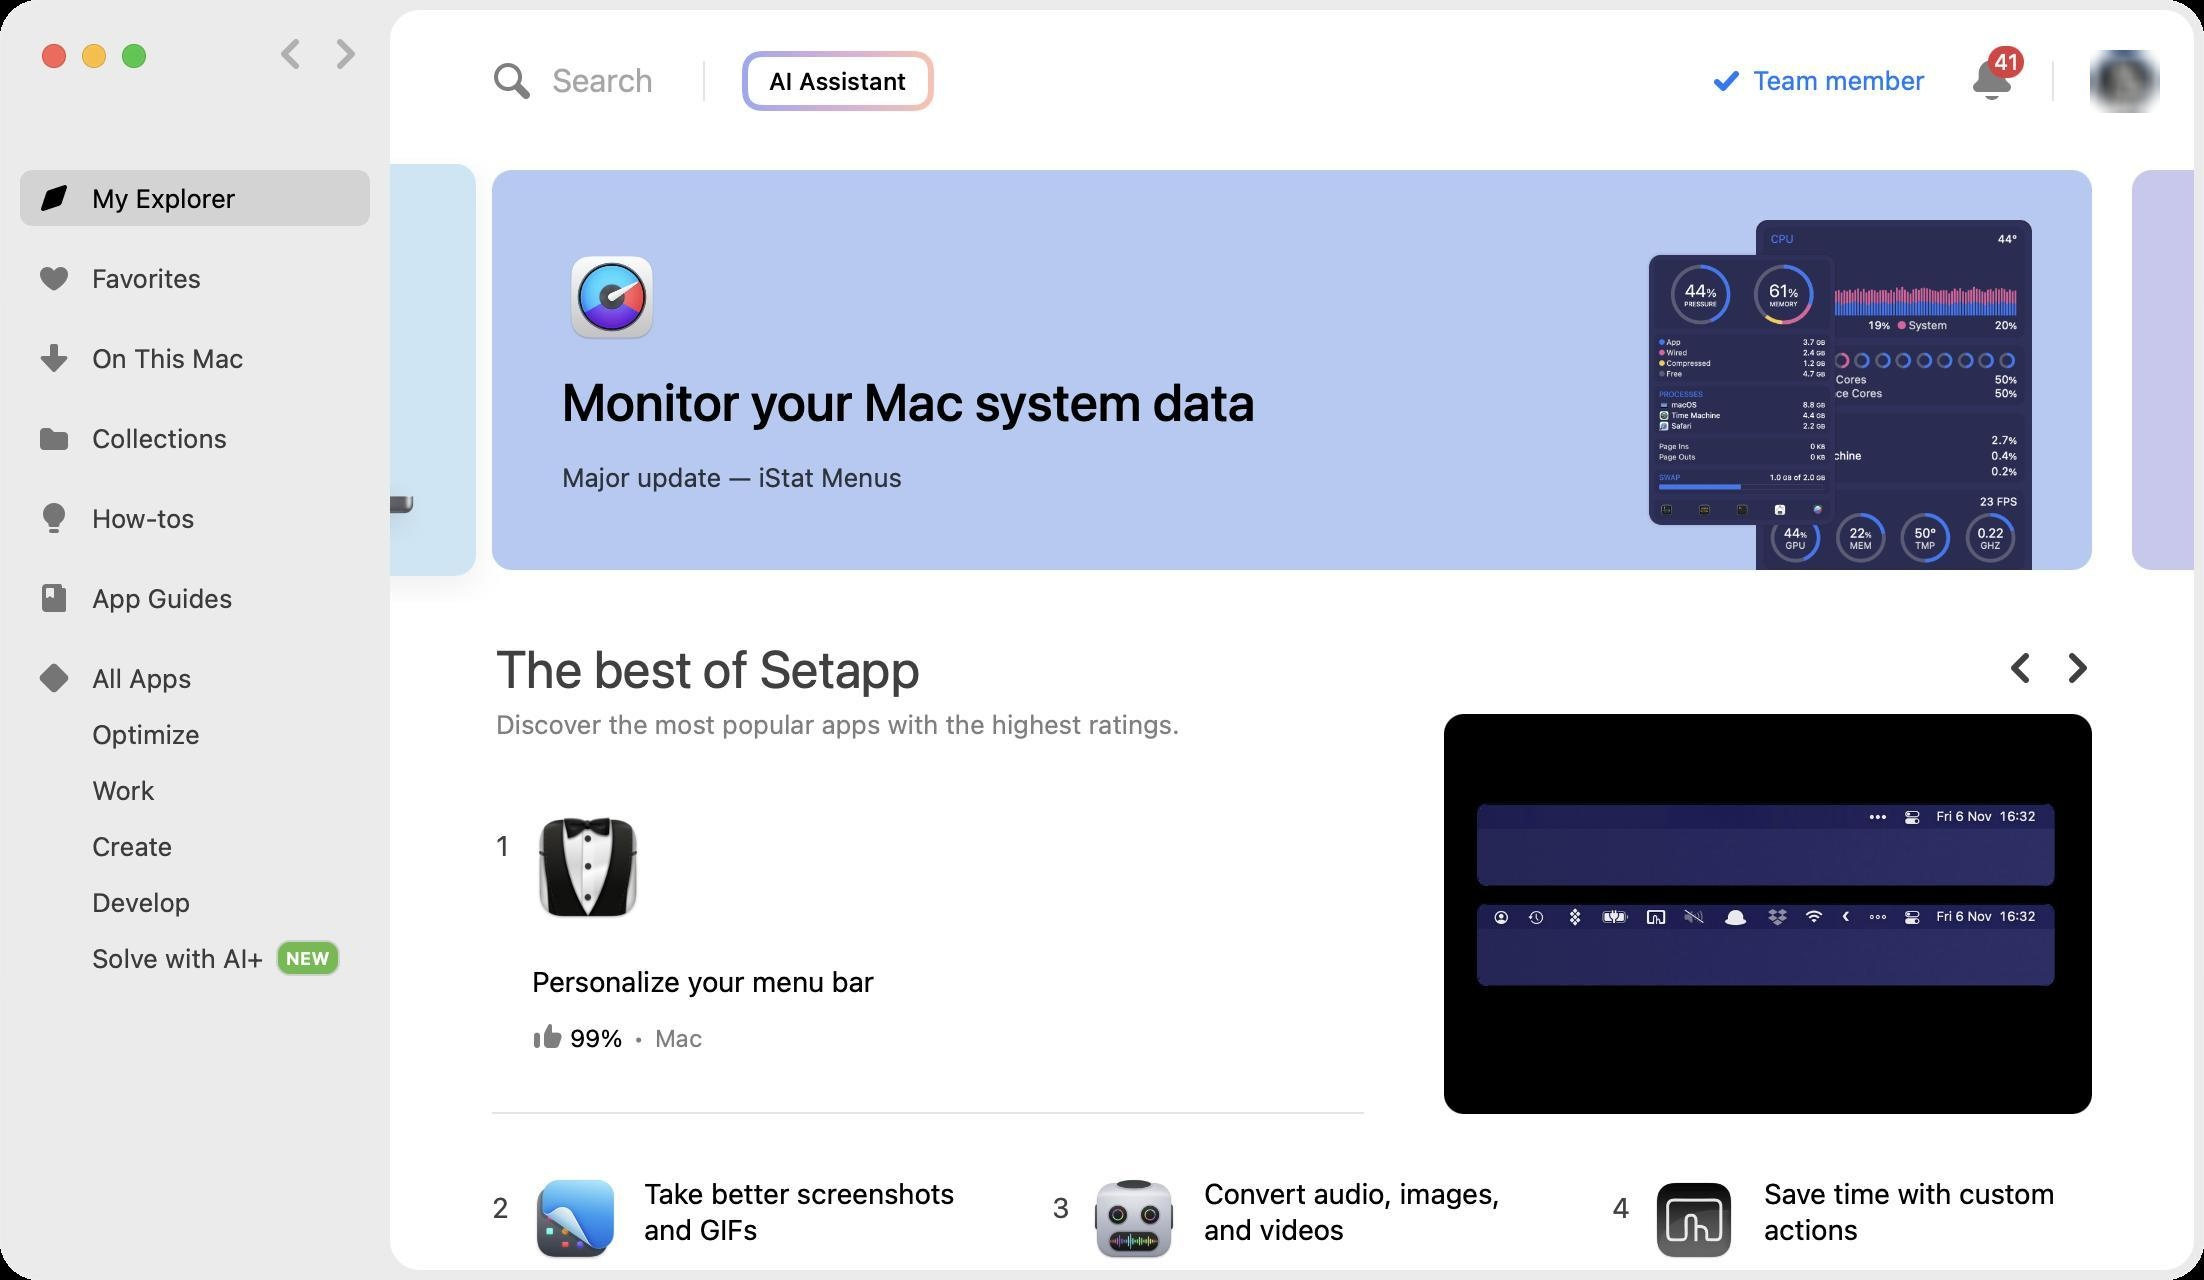
Accessibility tree:
{"name": "", "role": "AXWindow", "description": null, "role_description": "standard window", "value": null, "position": "220.00;132.00", "size": "1102;640", "children": [{"name": null, "role": "AXTable", "description": "Application categories", "role_description": "table", "value": null, "position": "10.00;85.00", "size": "175;408", "children": [{"name": null, "role": "AXRow", "description": null, "role_description": "table row", "value": null, "position": "10.00;85.00", "size": "175;40", "children": [{"name": null, "role": "AXCell", "description": null, "role_description": "cell", "value": null, "position": "16.00;85.00", "size": "163;40", "children": [{"name": null, "role": "AXImage", "description": "Discover", "role_description": "image", "value": null, "position": "19.00;91.00", "size": "16;16", "children": []}, {"name": null, "role": "AXStaticText", "description": null, "role_description": "text", "value": "My Explorer", "position": "44.00;91.00", "size": "76;16", "children": []}]}]}, {"name": null, "role": "AXRow", "description": null, "role_description": "table row", "value": null, "position": "10.00;125.00", "size": "175;40", "children": [{"name": null, "role": "AXCell", "description": null, "role_description": "cell", "value": null, "position": "16.00;125.00", "size": "163;40", "children": [{"name": null, "role": "AXImage", "description": "Favorites", "role_description": "image", "value": null, "position": "19.00;131.00", "size": "16;16", "children": []}, {"name": null, "role": "AXStaticText", "description": null, "role_description": "text", "value": "Favorites", "position": "44.00;131.00", "size": "59;16", "children": []}]}]}, {"name": null, "role": "AXRow", "description": null, "role_description": "table row", "value": null, "position": "10.00;165.00", "size": "175;40", "children": [{"name": null, "role": "AXCell", "description": null, "role_description": "cell", "value": null, "position": "16.00;165.00", "size": "163;40", "children": [{"name": null, "role": "AXImage", "description": "OnThisMac", "role_description": "image", "value": null, "position": "19.00;171.00", "size": "16;16", "children": []}, {"name": null, "role": "AXStaticText", "description": null, "role_description": "text", "value": "On This Mac", "position": "44.00;171.00", "size": "80;16", "children": []}]}]}, {"name": null, "role": "AXRow", "description": null, "role_description": "table row", "value": null, "position": "10.00;205.00", "size": "175;40", "children": [{"name": null, "role": "AXCell", "description": null, "role_description": "cell", "value": null, "position": "16.00;205.00", "size": "163;40", "children": [{"name": null, "role": "AXImage", "description": "Collections", "role_description": "image", "value": null, "position": "19.00;211.00", "size": "16;16", "children": []}, {"name": null, "role": "AXStaticText", "description": null, "role_description": "text", "value": "Collections", "position": "44.00;211.00", "size": "72;16", "children": []}]}]}, {"name": null, "role": "AXRow", "description": null, "role_description": "table row", "value": null, "position": "10.00;245.00", "size": "175;40", "children": [{"name": null, "role": "AXCell", "description": null, "role_description": "cell", "value": null, "position": "16.00;245.00", "size": "163;40", "children": [{"name": null, "role": "AXImage", "description": "How Tos", "role_description": "image", "value": null, "position": "19.00;251.00", "size": "16;16", "children": []}, {"name": null, "role": "AXStaticText", "description": null, "role_description": "text", "value": "How-tos", "position": "44.00;251.00", "size": "56;16", "children": []}]}]}, {"name": null, "role": "AXRow", "description": null, "role_description": "table row", "value": null, "position": "10.00;285.00", "size": "175;40", "children": [{"name": null, "role": "AXCell", "description": null, "role_description": "cell", "value": null, "position": "16.00;285.00", "size": "163;40", "children": [{"name": null, "role": "AXImage", "description": "Tutorials", "role_description": "image", "value": null, "position": "19.00;291.00", "size": "16;16", "children": []}, {"name": null, "role": "AXStaticText", "description": null, "role_description": "text", "value": "App Guides", "position": "44.00;291.00", "size": "74;16", "children": []}]}]}, {"name": null, "role": "AXRow", "description": null, "role_description": "table row", "value": null, "position": "10.00;325.00", "size": "175;28", "children": [{"name": null, "role": "AXCell", "description": null, "role_description": "cell", "value": null, "position": "16.00;325.00", "size": "163;28", "children": [{"name": null, "role": "AXImage", "description": "AllApps", "role_description": "image", "value": null, "position": "19.00;331.00", "size": "16;16", "children": []}, {"name": null, "role": "AXStaticText", "description": null, "role_description": "text", "value": "All Apps", "position": "44.00;331.00", "size": "54;16", "children": []}]}]}, {"name": null, "role": "AXRow", "description": null, "role_description": "table row", "value": null, "position": "10.00;353.00", "size": "175;28", "children": [{"name": null, "role": "AXCell", "description": null, "role_description": "cell", "value": null, "position": "16.00;353.00", "size": "163;28", "children": [{"name": null, "role": "AXImage", "description": "", "role_description": "image", "value": null, "position": "19.00;359.00", "size": "16;16", "children": []}, {"name": null, "role": "AXStaticText", "description": null, "role_description": "text", "value": "Optimize", "position": "44.00;359.00", "size": "58;16", "children": []}]}]}, {"name": null, "role": "AXRow", "description": null, "role_description": "table row", "value": null, "position": "10.00;381.00", "size": "175;28", "children": [{"name": null, "role": "AXCell", "description": null, "role_description": "cell", "value": null, "position": "16.00;381.00", "size": "163;28", "children": [{"name": null, "role": "AXImage", "description": "", "role_description": "image", "value": null, "position": "19.00;387.00", "size": "16;16", "children": []}, {"name": null, "role": "AXStaticText", "description": null, "role_description": "text", "value": "Work", "position": "44.00;387.00", "size": "36;16", "children": []}]}]}, {"name": null, "role": "AXRow", "description": null, "role_description": "table row", "value": null, "position": "10.00;409.00", "size": "175;28", "children": [{"name": null, "role": "AXCell", "description": null, "role_description": "cell", "value": null, "position": "16.00;409.00", "size": "163;28", "children": [{"name": null, "role": "AXImage", "description": "", "role_description": "image", "value": null, "position": "19.00;415.00", "size": "16;16", "children": []}, {"name": null, "role": "AXStaticText", "description": null, "role_description": "text", "value": "Create", "position": "44.00;415.00", "size": "44;16", "children": []}]}]}, {"name": null, "role": "AXRow", "description": null, "role_description": "table row", "value": null, "position": "10.00;437.00", "size": "175;28", "children": [{"name": null, "role": "AXCell", "description": null, "role_description": "cell", "value": null, "position": "16.00;437.00", "size": "163;28", "children": [{"name": null, "role": "AXImage", "description": "", "role_description": "image", "value": null, "position": "19.00;443.00", "size": "16;16", "children": []}, {"name": null, "role": "AXStaticText", "description": null, "role_description": "text", "value": "Develop", "position": "44.00;443.00", "size": "54;16", "children": []}]}]}, {"name": null, "role": "AXRow", "description": null, "role_description": "table row", "value": null, "position": "10.00;465.00", "size": "175;28", "children": [{"name": null, "role": "AXCell", "description": null, "role_description": "cell", "value": null, "position": "16.00;465.00", "size": "163;28", "children": [{"name": null, "role": "AXImage", "description": "", "role_description": "image", "value": null, "position": "19.00;471.00", "size": "16;16", "children": []}, {"name": null, "role": "AXStaticText", "description": null, "role_description": "text", "value": "Solve with AI+", "position": "44.00;471.00", "size": "90;16", "children": []}, {"name": null, "role": "AXStaticText", "description": null, "role_description": "text", "value": "NEW", "position": "139.00;473.50", "size": "30;11", "children": []}]}]}, {"name": null, "role": "AXColumn", "description": null, "role_description": "column", "value": null, "position": "10.00;85.00", "size": "175;408", "children": []}]}, {"name": null, "role": "AXUnknown", "description": "Forward", "role_description": "unknown", "value": null, "position": "166.00;19.00", "size": "14;16", "children": [{"name": null, "role": "AXImage", "description": "", "role_description": "image", "value": null, "position": "168.00;19.00", "size": "10;16", "children": []}]}, {"name": null, "role": "AXUnknown", "description": "Back", "role_description": "unknown", "value": null, "position": "138.00;19.00", "size": "14;16", "children": [{"name": null, "role": "AXImage", "description": "NavigationArrow", "role_description": "image", "value": null, "position": "140.00;19.00", "size": "10;16", "children": []}]}, {"name": null, "role": "AXGroup", "description": null, "role_description": "group", "value": null, "position": "195.00;5.00", "size": "902;630", "children": [{"name": null, "role": "AXScrollArea", "description": "Your main dashboard, also called my explorer", "role_description": "scroll area", "value": null, "position": "195.00;5.00", "size": "902;630", "children": [{"name": null, "role": "AXGroup", "description": null, "role_description": "group", "value": null, "position": "195.00;5.00", "size": "902;2798", "children": [{"name": null, "role": "AXScrollArea", "description": null, "role_description": "scroll area", "value": null, "position": "195.00;79.00", "size": "902;222", "children": [{"name": null, "role": "AXGroup", "description": null, "role_description": "group", "value": null, "position": "-574.00;85.00", "size": "800;200", "children": [{"name": null, "role": "AXImage", "description": null, "role_description": "image", "value": null, "position": "-539.00;123.50", "size": "50;50", "children": []}, {"name": null, "role": "AXStaticText", "description": null, "role_description": "text", "value": "Try a text-to-speech reader", "position": "-539.00;180.50", "size": "400;35", "children": []}, {"name": null, "role": "AXStaticText", "description": null, "role_description": "text", "value": "New app —  Voice Dream Reader", "position": "-539.00;230.50", "size": "400;16", "children": []}, {"name": null, "role": "AXImage", "description": null, "role_description": "image", "value": null, "position": "-74.00;65.00", "size": "300;240", "children": []}]}, {"name": null, "role": "AXGroup", "description": null, "role_description": "group", "value": null, "position": "246.00;85.00", "size": "800;200", "children": [{"name": null, "role": "AXImage", "description": null, "role_description": "image", "value": null, "position": "281.00;123.50", "size": "50;50", "children": []}, {"name": null, "role": "AXStaticText", "description": null, "role_description": "text", "value": "Monitor your Mac system data", "position": "281.00;180.50", "size": "400;35", "children": []}, {"name": null, "role": "AXStaticText", "description": null, "role_description": "text", "value": "Major update — iStat Menus", "position": "281.00;230.50", "size": "400;16", "children": []}, {"name": null, "role": "AXImage", "description": null, "role_description": "image", "value": null, "position": "746.00;65.00", "size": "300;240", "children": []}]}, {"name": null, "role": "AXGroup", "description": null, "role_description": "group", "value": null, "position": "1066.00;85.00", "size": "800;200", "children": [{"name": null, "role": "AXStaticText", "description": null, "role_description": "text", "value": "NEW — SETAPP EXTENSION", "position": "1101.00;139.50", "size": "149;14", "children": []}, {"name": null, "role": "AXStaticText", "description": null, "role_description": "text", "value": "Find the right apps wherever you search", "position": "1101.00;160.50", "size": "400;70", "children": []}, {"name": null, "role": "AXImage", "description": null, "role_description": "image", "value": null, "position": "1566.00;65.00", "size": "300;240", "children": []}]}, {"name": null, "role": "AXGroup", "description": null, "role_description": "group", "value": null, "position": "1886.00;85.00", "size": "800;200", "children": [{"name": null, "role": "AXImage", "description": null, "role_description": "image", "value": null, "position": "1921.00;123.50", "size": "50;50", "children": []}, {"name": null, "role": "AXStaticText", "description": null, "role_description": "text", "value": "Generate images with AI", "position": "1921.00;180.50", "size": "400;35", "children": []}, {"name": null, "role": "AXStaticText", "description": null, "role_description": "text", "value": "Major update — BoltAI", "position": "1921.00;230.50", "size": "400;16", "children": []}, {"name": null, "role": "AXImage", "description": null, "role_description": "image", "value": null, "position": "2386.00;65.00", "size": "300;240", "children": []}]}]}, {"name": null, "role": "AXGroup", "description": "The best of Setapp", "role_description": "Generic Section", "value": null, "position": "236.00;319.00", "size": "820;534", "children": [{"name": null, "role": "AXStaticText", "description": null, "role_description": "text", "value": "The best of Setapp", "position": "246.00;319.00", "size": "216;30", "children": []}, {"name": null, "role": "AXStaticText", "description": null, "role_description": "text", "value": "Discover the most popular apps with the highest ratings.", "position": "246.00;354.00", "size": "346;16", "children": []}, {"name": null, "role": "AXLink", "description": null, "role_description": "link", "value": null, "position": "246.00;404.00", "size": "436;153", "children": [{"name": null, "role": "AXImage", "description": "Application icon", "role_description": "image", "value": null, "position": "264.00;404.00", "size": "60;60", "children": []}, {"name": null, "role": "AXStaticText", "description": null, "role_description": "text", "value": "1", "position": "246.00;414.00", "size": "10;17", "children": []}, {"name": null, "role": "AXStaticText", "description": null, "role_description": "text", "value": "Personalize your menu bar", "position": "264.00;482.00", "size": "176;17", "children": []}, {"name": null, "role": "AXImage", "description": "RateAppIcon", "role_description": "image", "value": null, "position": "266.00;511.00", "size": "16;16", "children": []}, {"name": null, "role": "AXStaticText", "description": null, "role_description": "text", "value": "99%", "position": "283.00;511.50", "size": "30;15", "children": []}, {"name": null, "role": "AXStaticText", "description": null, "role_description": "text", "value": "•", "position": "314.50;511.50", "size": "10;15", "children": []}, {"name": null, "role": "AXStaticText", "description": null, "role_description": "text", "value": "Mac", "position": "325.50;511.50", "size": "28;15", "children": []}]}, {"name": null, "role": "AXUnknown", "description": "Back", "role_description": "unknown", "value": null, "position": "1003.00;326.00", "size": "14;16", "children": [{"name": null, "role": "AXImage", "description": "NavigationArrow", "role_description": "image", "value": null, "position": "1005.00;326.00", "size": "10;16", "children": []}]}, {"name": null, "role": "AXUnknown", "description": "Forward", "role_description": "unknown", "value": null, "position": "1032.00;326.00", "size": "14;16", "children": [{"name": null, "role": "AXImage", "description": "", "role_description": "image", "value": null, "position": "1034.00;326.00", "size": "10;16", "children": []}]}, {"name": null, "role": "AXImage", "description": "Screenshot", "role_description": "image", "value": null, "position": "722.00;357.00", "size": "324;200", "children": [{"name": null, "role": "AXImage", "description": null, "role_description": "image", "value": null, "position": "722.00;357.00", "size": "324;200", "children": []}]}, {"name": null, "role": "AXScrollArea", "description": null, "role_description": "scroll area", "value": null, "position": "236.00;577.00", "size": "820;276", "children": [{"name": null, "role": "AXList", "description": "Application collection view", "role_description": "collection", "value": null, "position": "236.00;577.00", "size": "820;276", "children": [{"name": null, "role": "AXList", "description": null, "role_description": "section", "value": null, "position": "236.00;577.00", "size": "820;276", "children": [{"name": null, "role": "AXGroup", "description": null, "role_description": "group", "value": null, "position": "236.00;577.00", "size": "260;90", "children": [{"name": null, "role": "AXLink", "description": null, "role_description": "link", "value": null, "position": "236.00;577.00", "size": "260;90", "children": [{"name": null, "role": "AXImage", "description": "Application icon", "role_description": "image", "value": null, "position": "264.00;587.00", "size": "46;46", "children": []}, {"name": null, "role": "AXStaticText", "description": null, "role_description": "text", "value": "Take better screenshots and GIFs", "position": "320.00;587.00", "size": "161;36", "children": []}, {"name": null, "role": "AXImage", "description": "RateAppIcon", "role_description": "image", "value": null, "position": "322.00;636.00", "size": "16;16", "children": []}, {"name": null, "role": "AXStaticText", "description": null, "role_description": "text", "value": "99%", "position": "339.00;636.50", "size": "30;15", "children": []}, {"name": null, "role": "AXStaticText", "description": null, "role_description": "text", "value": "•", "position": "370.50;636.50", "size": "10;15", "children": []}, {"name": null, "role": "AXStaticText", "description": null, "role_description": "text", "value": "Mac", "position": "381.50;636.50", "size": "28;15", "children": []}, {"name": null, "role": "AXStaticText", "description": null, "role_description": "text", "value": "2", "position": "244.00;595.00", "size": "12;17", "children": []}]}]}, {"name": null, "role": "AXGroup", "description": null, "role_description": "group", "value": null, "position": "516.00;577.00", "size": "260;90", "children": [{"name": null, "role": "AXLink", "description": null, "role_description": "link", "value": null, "position": "516.00;577.00", "size": "260;90", "children": [{"name": null, "role": "AXImage", "description": "Application icon", "role_description": "image", "value": null, "position": "544.00;587.00", "size": "46;46", "children": []}, {"name": null, "role": "AXStaticText", "description": null, "role_description": "text", "value": "Convert audio, images, and videos", "position": "600.00;587.00", "size": "161;36", "children": []}, {"name": null, "role": "AXImage", "description": "RateAppIcon", "role_description": "image", "value": null, "position": "602.00;636.00", "size": "16;16", "children": []}, {"name": null, "role": "AXStaticText", "description": null, "role_description": "text", "value": "99%", "position": "619.00;636.50", "size": "30;15", "children": []}, {"name": null, "role": "AXStaticText", "description": null, "role_description": "text", "value": "•", "position": "650.50;636.50", "size": "10;15", "children": []}, {"name": null, "role": "AXStaticText", "description": null, "role_description": "text", "value": "Mac", "position": "661.50;636.50", "size": "28;15", "children": []}, {"name": null, "role": "AXStaticText", "description": null, "role_description": "text", "value": "3", "position": "524.00;595.00", "size": "13;17", "children": []}]}]}, {"name": null, "role": "AXGroup", "description": null, "role_description": "group", "value": null, "position": "796.00;577.00", "size": "260;90", "children": [{"name": null, "role": "AXLink", "description": null, "role_description": "link", "value": null, "position": "796.00;577.00", "size": "260;90", "children": [{"name": null, "role": "AXImage", "description": "Application icon", "role_description": "image", "value": null, "position": "824.00;587.00", "size": "46;46", "children": []}, {"name": null, "role": "AXStaticText", "description": null, "role_description": "text", "value": "Save time with custom actions", "position": "880.00;587.00", "size": "161;36", "children": []}, {"name": null, "role": "AXImage", "description": "RateAppIcon", "role_description": "image", "value": null, "position": "882.00;636.00", "size": "16;16", "children": []}, {"name": null, "role": "AXStaticText", "description": null, "role_description": "text", "value": "99%", "position": "899.00;636.50", "size": "30;15", "children": []}, {"name": null, "role": "AXStaticText", "description": null, "role_description": "text", "value": "•", "position": "930.50;636.50", "size": "10;15", "children": []}, {"name": null, "role": "AXStaticText", "description": null, "role_description": "text", "value": "Mac", "position": "941.50;636.50", "size": "28;15", "children": []}, {"name": null, "role": "AXStaticText", "description": null, "role_description": "text", "value": "4", "position": "804.00;595.00", "size": "13;17", "children": []}]}]}, {"name": null, "role": "AXGroup", "description": null, "role_description": "group", "value": null, "position": "236.00;670.00", "size": "260;90", "children": [{"name": null, "role": "AXLink", "description": null, "role_description": "link", "value": null, "position": "236.00;670.00", "size": "260;90", "children": [{"name": null, "role": "AXImage", "description": "Application icon", "role_description": "image", "value": null, "position": "264.00;680.00", "size": "46;46", "children": []}, {"name": null, "role": "AXStaticText", "description": null, "role_description": "text", "value": "Extract text from visuals", "position": "320.00;680.00", "size": "160;18", "children": []}, {"name": null, "role": "AXImage", "description": "RateAppIcon", "role_description": "image", "value": null, "position": "322.00;729.00", "size": "16;16", "children": []}, {"name": null, "role": "AXStaticText", "description": null, "role_description": "text", "value": "99%", "position": "339.00;729.50", "size": "30;15", "children": []}, {"name": null, "role": "AXStaticText", "description": null, "role_description": "text", "value": "•", "position": "370.50;729.50", "size": "10;15", "children": []}, {"name": null, "role": "AXStaticText", "description": null, "role_description": "text", "value": "Mac", "position": "381.50;729.50", "size": "28;15", "children": []}, {"name": null, "role": "AXStaticText", "description": null, "role_description": "text", "value": "5", "position": "244.00;688.00", "size": "13;17", "children": []}]}]}, {"name": null, "role": "AXGroup", "description": null, "role_description": "group", "value": null, "position": "516.00;670.00", "size": "260;90", "children": [{"name": null, "role": "AXLink", "description": null, "role_description": "link", "value": null, "position": "516.00;670.00", "size": "260;90", "children": [{"name": null, "role": "AXImage", "description": "Application icon", "role_description": "image", "value": null, "position": "544.00;680.00", "size": "46;46", "children": []}, {"name": null, "role": "AXStaticText", "description": null, "role_description": "text", "value": "Calculate and convert anything", "position": "600.00;680.00", "size": "161;36", "children": []}, {"name": null, "role": "AXImage", "description": "RateAppIcon", "role_description": "image", "value": null, "position": "602.00;729.00", "size": "16;16", "children": []}, {"name": null, "role": "AXStaticText", "description": null, "role_description": "text", "value": "99%", "position": "619.00;729.50", "size": "30;15", "children": []}, {"name": null, "role": "AXStaticText", "description": null, "role_description": "text", "value": "•", "position": "650.50;729.50", "size": "10;15", "children": []}, {"name": null, "role": "AXStaticText", "description": null, "role_description": "text", "value": "Mac", "position": "661.50;729.50", "size": "28;15", "children": []}, {"name": null, "role": "AXStaticText", "description": null, "role_description": "text", "value": "6", "position": "524.00;688.00", "size": "13;17", "children": []}]}]}, {"name": null, "role": "AXGroup", "description": null, "role_description": "group", "value": null, "position": "796.00;670.00", "size": "260;90", "children": [{"name": null, "role": "AXLink", "description": null, "role_description": "link", "value": null, "position": "796.00;670.00", "size": "260;90", "children": [{"name": null, "role": "AXImage", "description": "Application icon", "role_description": "image", "value": null, "position": "824.00;680.00", "size": "46;46", "children": []}, {"name": null, "role": "AXStaticText", "description": null, "role_description": "text", "value": "Write and publish from one app", "position": "880.00;680.00", "size": "161;36", "children": []}, {"name": null, "role": "AXImage", "description": "RateAppIcon", "role_description": "image", "value": null, "position": "882.00;729.00", "size": "16;16", "children": []}, {"name": null, "role": "AXStaticText", "description": null, "role_description": "text", "value": "99%", "position": "899.00;729.50", "size": "30;15", "children": []}, {"name": null, "role": "AXStaticText", "description": null, "role_description": "text", "value": "•", "position": "930.50;729.50", "size": "10;15", "children": []}, {"name": null, "role": "AXStaticText", "description": null, "role_description": "text", "value": "Mac, iOS", "position": "941.50;729.50", "size": "55;15", "children": []}, {"name": null, "role": "AXStaticText", "description": null, "role_description": "text", "value": "7", "position": "804.00;688.00", "size": "12;17", "children": []}]}]}, {"name": null, "role": "AXGroup", "description": null, "role_description": "group", "value": null, "position": "236.00;763.00", "size": "260;90", "children": [{"name": null, "role": "AXLink", "description": null, "role_description": "link", "value": null, "position": "236.00;763.00", "size": "260;90", "children": [{"name": null, "role": "AXImage", "description": "Application icon", "role_description": "image", "value": null, "position": "264.00;773.00", "size": "46;46", "children": []}, {"name": null, "role": "AXStaticText", "description": null, "role_description": "text", "value": "Query, edit, and manage databases", "position": "320.00;773.00", "size": "161;36", "children": []}, {"name": null, "role": "AXImage", "description": "RateAppIcon", "role_description": "image", "value": null, "position": "322.00;822.00", "size": "16;16", "children": []}, {"name": null, "role": "AXStaticText", "description": null, "role_description": "text", "value": "99%", "position": "339.00;822.50", "size": "30;15", "children": []}, {"name": null, "role": "AXStaticText", "description": null, "role_description": "text", "value": "•", "position": "370.50;822.50", "size": "10;15", "children": []}, {"name": null, "role": "AXStaticText", "description": null, "role_description": "text", "value": "Mac", "position": "381.50;822.50", "size": "28;15", "children": []}, {"name": null, "role": "AXStaticText", "description": null, "role_description": "text", "value": "8", "position": "244.00;781.00", "size": "13;17", "children": []}]}]}, {"name": null, "role": "AXGroup", "description": null, "role_description": "group", "value": null, "position": "516.00;763.00", "size": "260;90", "children": [{"name": null, "role": "AXLink", "description": null, "role_description": "link", "value": null, "position": "516.00;763.00", "size": "260;90", "children": [{"name": null, "role": "AXImage", "description": "Application icon", "role_description": "image", "value": null, "position": "544.00;773.00", "size": "46;46", "children": []}, {"name": null, "role": "AXStaticText", "description": null, "role_description": "text", "value": "Access macOS features fast", "position": "600.00;773.00", "size": "161;36", "children": []}, {"name": null, "role": "AXImage", "description": "RateAppIcon", "role_description": "image", "value": null, "position": "602.00;822.00", "size": "16;16", "children": []}, {"name": null, "role": "AXStaticText", "description": null, "role_description": "text", "value": "99%", "position": "619.00;822.50", "size": "30;15", "children": []}, {"name": null, "role": "AXStaticText", "description": null, "role_description": "text", "value": "•", "position": "650.50;822.50", "size": "10;15", "children": []}, {"name": null, "role": "AXStaticText", "description": null, "role_description": "text", "value": "Mac", "position": "661.50;822.50", "size": "28;15", "children": []}, {"name": null, "role": "AXStaticText", "description": null, "role_description": "text", "value": "9", "position": "524.00;781.00", "size": "13;17", "children": []}]}]}, {"name": null, "role": "AXGroup", "description": null, "role_description": "group", "value": null, "position": "796.00;763.00", "size": "260;90", "children": [{"name": null, "role": "AXLink", "description": null, "role_description": "link", "value": null, "position": "796.00;763.00", "size": "260;90", "children": [{"name": null, "role": "AXImage", "description": "Application icon", "role_description": "image", "value": null, "position": "824.00;773.00", "size": "46;46", "children": []}, {"name": null, "role": "AXStaticText", "description": null, "role_description": "text", "value": "Improve drag and drop", "position": "880.00;773.00", "size": "151;18", "children": []}, {"name": null, "role": "AXImage", "description": "RateAppIcon", "role_description": "image", "value": null, "position": "882.00;822.00", "size": "16;16", "children": []}, {"name": null, "role": "AXStaticText", "description": null, "role_description": "text", "value": "99%", "position": "899.00;822.50", "size": "30;15", "children": []}, {"name": null, "role": "AXStaticText", "description": null, "role_description": "text", "value": "•", "position": "930.50;822.50", "size": "10;15", "children": []}, {"name": null, "role": "AXStaticText", "description": null, "role_description": "text", "value": "Mac", "position": "941.50;822.50", "size": "28;15", "children": []}, {"name": null, "role": "AXStaticText", "description": null, "role_description": "text", "value": "10", "position": "804.00;781.00", "size": "20;17", "children": []}]}]}]}]}]}]}, {"name": null, "role": "AXGroup", "description": "How-tos", "role_description": "Generic Section", "value": null, "position": "236.00;898.00", "size": "820;254", "children": [{"name": null, "role": "AXStaticText", "description": null, "role_description": "text", "value": "How-tos", "position": "246.00;908.00", "size": "810;30", "children": []}, {"name": null, "role": "AXButton", "description": null, "role_description": "button", "value": null, "position": "988.50;921.00", "size": "58;16", "children": [{"name": null, "role": "AXStaticText", "description": null, "role_description": "text", "value": "See all", "position": "988.50;921.00", "size": "42;16", "children": []}, {"name": null, "role": "AXImage", "description": "Arrow", "role_description": "image", "value": null, "position": "1030.00;921.00", "size": "16;16", "children": []}]}, {"name": null, "role": "AXScrollArea", "description": null, "role_description": "scroll area", "value": null, "position": "236.00;949.00", "size": "820;203", "children": [{"name": null, "role": "AXList", "description": "Application collection view", "role_description": "collection", "value": null, "position": "236.00;949.00", "size": "820;203", "children": []}]}]}, {"name": null, "role": "AXGroup", "description": "Recommended for you", "role_description": "App grouping", "value": null, "position": "236.00;1212.00", "size": "820;275", "children": [{"name": null, "role": "AXStaticText", "description": null, "role_description": "text", "value": "Recommended for you", "position": "246.00;1222.00", "size": "810;30", "children": []}, {"name": null, "role": "AXScrollArea", "description": null, "role_description": "scroll area", "value": null, "position": "236.00;1263.00", "size": "820;224", "children": [{"name": null, "role": "AXList", "description": "Application collection view", "role_description": "collection", "value": null, "position": "236.00;1263.00", "size": "820;224", "children": []}]}]}, {"name": null, "role": "AXGroup", "description": "Collections", "role_description": "Generic Section", "value": null, "position": "236.00;1547.00", "size": "820;233", "children": [{"name": null, "role": "AXStaticText", "description": null, "role_description": "text", "value": "Collections", "position": "246.00;1557.00", "size": "810;30", "children": []}, {"name": null, "role": "AXButton", "description": null, "role_description": "button", "value": null, "position": "988.50;1570.00", "size": "58;16", "children": [{"name": null, "role": "AXStaticText", "description": null, "role_description": "text", "value": "See all", "position": "988.50;1570.00", "size": "42;16", "children": []}, {"name": null, "role": "AXImage", "description": "Arrow", "role_description": "image", "value": null, "position": "1030.00;1570.00", "size": "16;16", "children": []}]}, {"name": null, "role": "AXScrollArea", "description": null, "role_description": "scroll area", "value": null, "position": "236.00;1598.00", "size": "820;182", "children": [{"name": null, "role": "AXList", "description": "Application collection view", "role_description": "collection", "value": null, "position": "236.00;1598.00", "size": "820;182", "children": []}]}]}, {"name": null, "role": "AXGroup", "description": "App Guides", "role_description": "Generic Section", "value": null, "position": "236.00;1840.00", "size": "820;263", "children": [{"name": null, "role": "AXStaticText", "description": null, "role_description": "text", "value": "App Guides", "position": "246.00;1850.00", "size": "810;30", "children": []}, {"name": null, "role": "AXButton", "description": null, "role_description": "button", "value": null, "position": "988.50;1863.00", "size": "58;16", "children": [{"name": null, "role": "AXStaticText", "description": null, "role_description": "text", "value": "See all", "position": "988.50;1863.00", "size": "42;16", "children": []}, {"name": null, "role": "AXImage", "description": "Arrow", "role_description": "image", "value": null, "position": "1030.00;1863.00", "size": "16;16", "children": []}]}, {"name": null, "role": "AXScrollArea", "description": null, "role_description": "scroll area", "value": null, "position": "236.00;1901.00", "size": "820;202", "children": [{"name": null, "role": "AXList", "description": "Application collection view", "role_description": "collection", "value": null, "position": "236.00;1901.00", "size": "820;202", "children": []}]}]}, {"name": null, "role": "AXGroup", "description": "New arrivals", "role_description": "App grouping", "value": null, "position": "236.00;2163.00", "size": "820;275", "children": [{"name": null, "role": "AXStaticText", "description": null, "role_description": "text", "value": "New arrivals", "position": "246.00;2173.00", "size": "810;30", "children": []}, {"name": null, "role": "AXScrollArea", "description": null, "role_description": "scroll area", "value": null, "position": "236.00;2214.00", "size": "820;224", "children": [{"name": null, "role": "AXList", "description": "Application collection view", "role_description": "collection", "value": null, "position": "236.00;2214.00", "size": "820;224", "children": []}]}]}, {"name": null, "role": "AXGroup", "description": "Recently updated", "role_description": "App grouping", "value": null, "position": "236.00;2498.00", "size": "820;275", "children": [{"name": null, "role": "AXStaticText", "description": null, "role_description": "text", "value": "Recently updated", "position": "246.00;2508.00", "size": "810;30", "children": []}, {"name": null, "role": "AXScrollArea", "description": null, "role_description": "scroll area", "value": null, "position": "236.00;2549.00", "size": "820;224", "children": [{"name": null, "role": "AXList", "description": "Application collection view", "role_description": "collection", "value": null, "position": "236.00;2549.00", "size": "820;224", "children": []}]}]}]}, {"name": null, "role": "AXScrollBar", "description": null, "role_description": "scroll bar", "value": 0.0, "position": "1081.00;75.00", "size": "16;558", "children": [{"name": null, "role": "AXValueIndicator", "description": null, "role_description": "value indicator", "value": 0.0, "position": "1085.00;76.00", "size": "12;125", "children": []}, {"name": null, "role": "AXButton", "description": null, "role_description": "increment arrow button", "value": null, "position": "1081.00;75.00", "size": "0;0", "children": []}, {"name": null, "role": "AXButton", "description": null, "role_description": "decrement arrow button", "value": null, "position": "1081.00;75.00", "size": "0;0", "children": []}, {"name": null, "role": "AXButton", "description": null, "role_description": "increment page button", "value": null, "position": "1085.00;201.50", "size": "12;432", "children": []}, {"name": null, "role": "AXButton", "description": null, "role_description": "decrement page button", "value": null, "position": "1085.00;75.00", "size": "12;1", "children": []}]}]}]}, {"name": null, "role": "AXButton", "description": "Your account picture", "role_description": "button", "value": null, "position": "1047.00;7.50", "size": "48;48", "children": [{"name": null, "role": "AXImage", "description": null, "role_description": "image", "value": null, "position": "1047.00;25.50", "size": "30;30", "children": []}]}, {"name": null, "role": "AXLink", "description": "Team member", "role_description": "link", "value": null, "position": "854.50;32.50", "size": "110;16", "children": [{"name": null, "role": "AXStaticText", "description": null, "role_description": "text", "value": "Team member", "position": "874.50;32.00", "size": "90;16", "children": []}]}, {"name": null, "role": "AXButton", "description": null, "role_description": "button", "value": null, "position": "984.00;29.00", "size": "23;23", "children": [{"name": null, "role": "AXImage", "description": "NotificationsIcon", "role_description": "image", "value": null, "position": "984.00;29.00", "size": "23;23", "children": []}, {"name": null, "role": "AXStaticText", "description": null, "role_description": "text", "value": "41", "position": "993.00;24.00", "size": "20;14", "children": []}]}, {"name": null, "role": "AXGroup", "description": null, "role_description": "group", "value": null, "position": "372.50;-24.00", "size": "93;78", "children": [{"name": null, "role": "AXButton", "description": "AI Assistant", "role_description": "button", "value": null, "position": "371.00;25.50", "size": "96;30", "children": []}]}, {"name": null, "role": "AXGroup", "description": null, "role_description": "group", "value": null, "position": "246.00;18.50", "size": "96;44", "children": [{"name": null, "role": "AXTextField", "description": "Setapp application search", "role_description": "search text field", "value": "", "position": "274.00;31.00", "size": "66;19", "children": []}]}, {"name": null, "role": "AXButton", "description": null, "role_description": "close button", "value": null, "position": "20.00;20.00", "size": "14;16", "children": []}, {"name": null, "role": "AXButton", "description": null, "role_description": "full screen button", "value": null, "position": "60.00;20.00", "size": "14;16", "children": [{"name": null, "role": "AXGroup", "description": null, "role_description": "group", "value": null, "position": "60.00;20.00", "size": "14;16", "children": []}]}, {"name": null, "role": "AXButton", "description": null, "role_description": "minimize button", "value": null, "position": "40.00;20.00", "size": "14;16", "children": []}]}